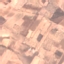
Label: PermanentCrop